Explain the disparities between the first and second image.
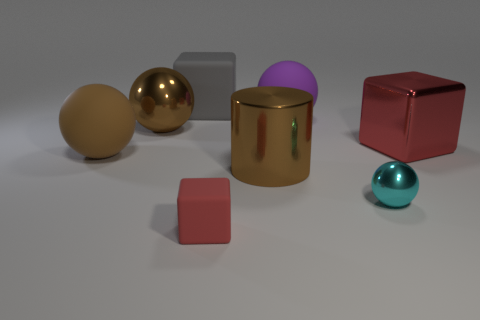
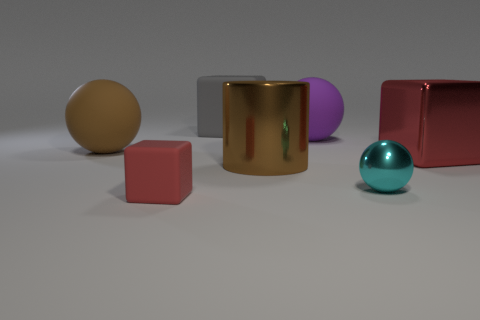
the big shiny ball is gone
the brown shiny sphere is gone
the big metallic sphere is missing
the large brown metallic ball left of the tiny red block is missing
the big brown metallic ball left of the tiny red object is no longer there
the big brown metal sphere that is left of the large gray object is missing